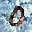
Label: 0